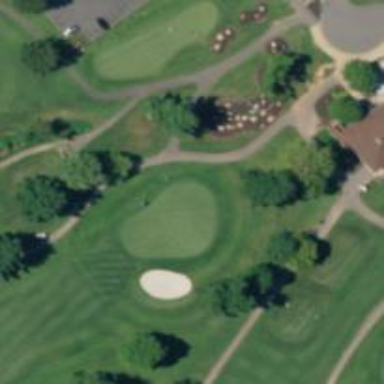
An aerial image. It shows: View of golf hole.